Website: macys
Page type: delivery-shipping
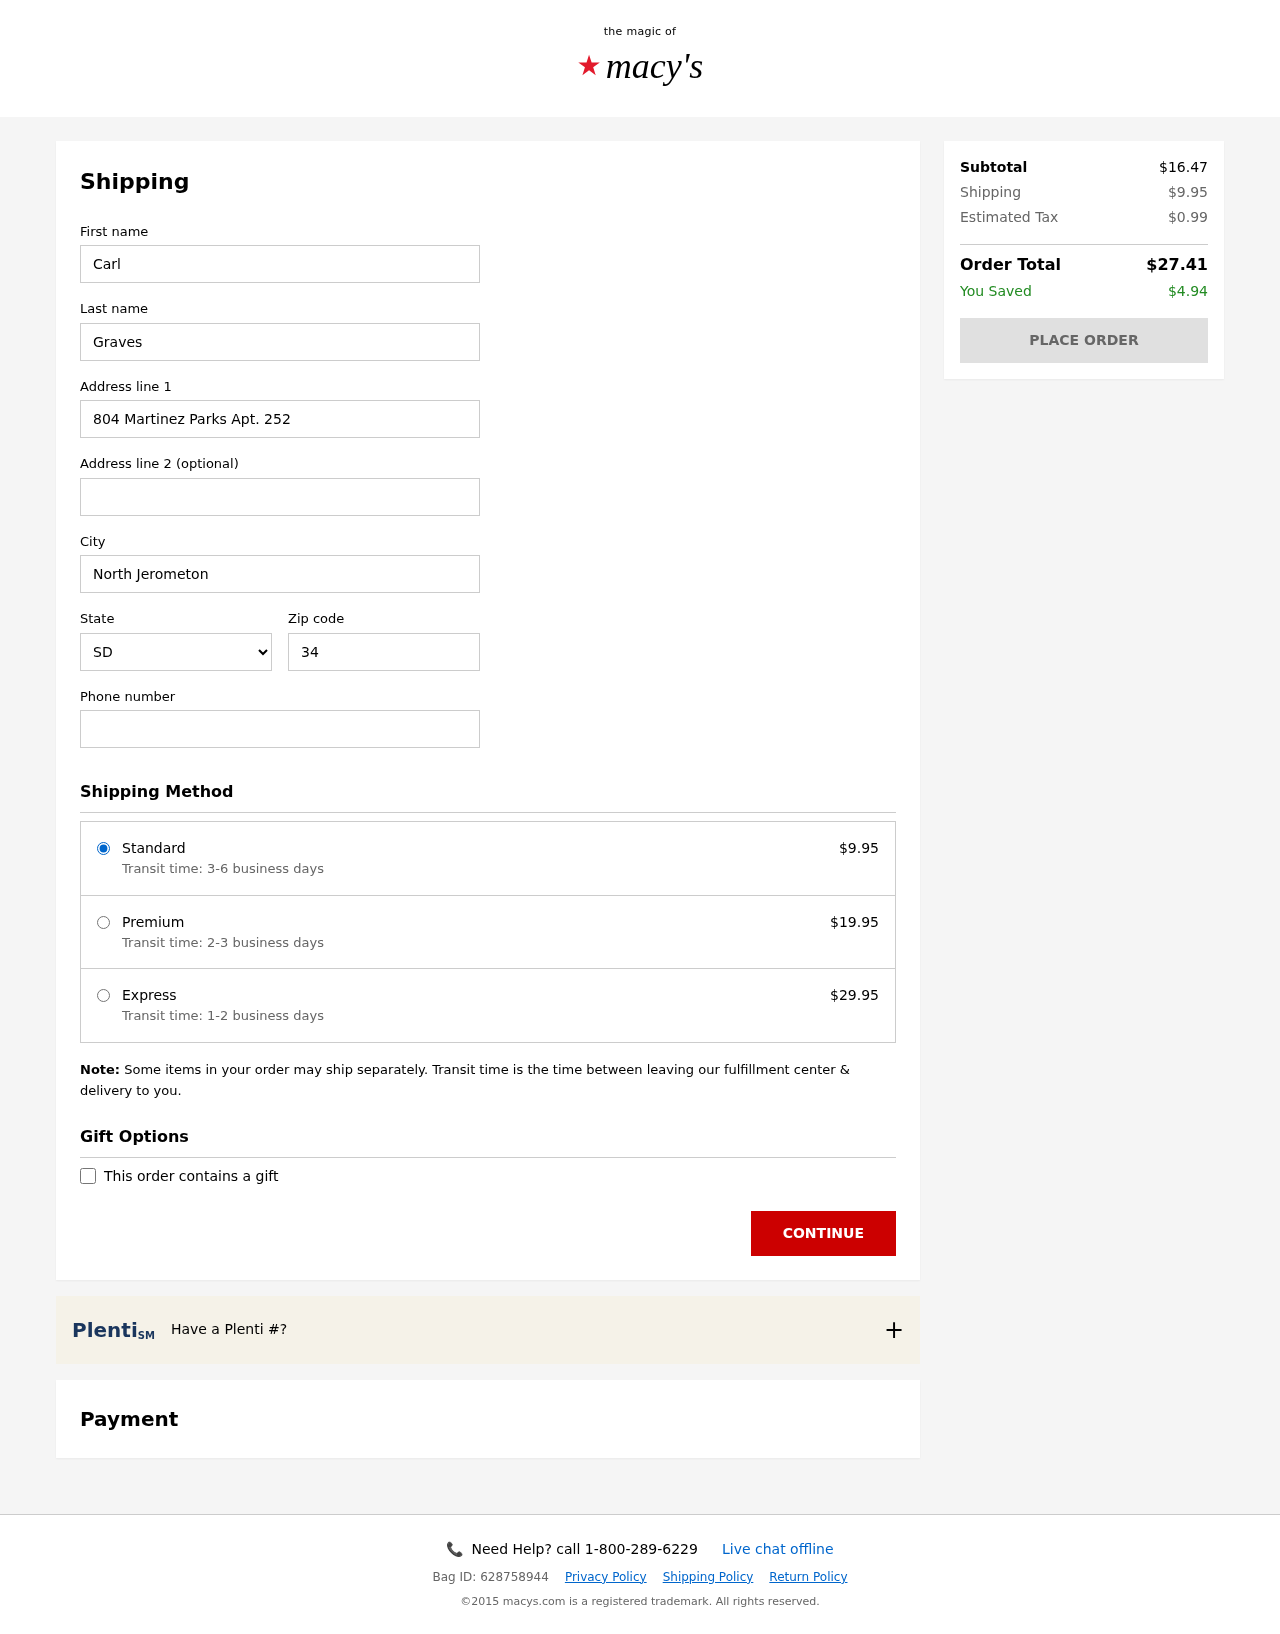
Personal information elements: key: PII_CITY
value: North Jerometon
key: PII_FIRSTNAME
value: Carl
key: PII_LASTNAME
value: Graves
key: PII_PHONE
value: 3045082284
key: PII_POSTCODE
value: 34375
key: PII_STATE_ABBR
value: SD
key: PII_STREET
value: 804 Martinez Parks Apt. 252
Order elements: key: ORDER_SHIPPING_COST
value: $9.95
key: ORDER_SHIPPING_PREMIUM
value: $19.95
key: ORDER_SHIPPING_EXPRESS
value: $29.95
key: ORDER_SUBTOTAL
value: $16.47
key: ORDER_TAX
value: $0.99
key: ORDER_TOTAL
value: $27.41
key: ORDER_SAVINGS
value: $4.94